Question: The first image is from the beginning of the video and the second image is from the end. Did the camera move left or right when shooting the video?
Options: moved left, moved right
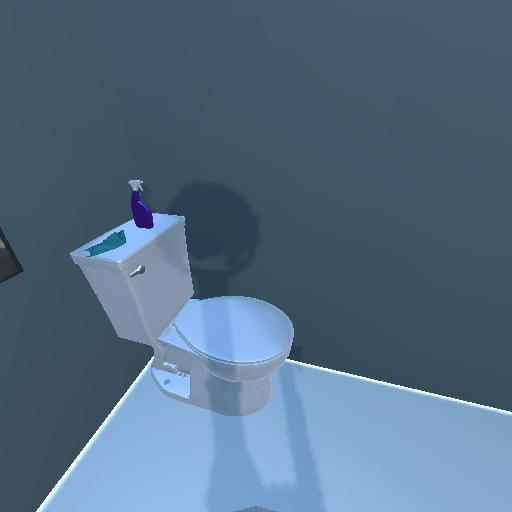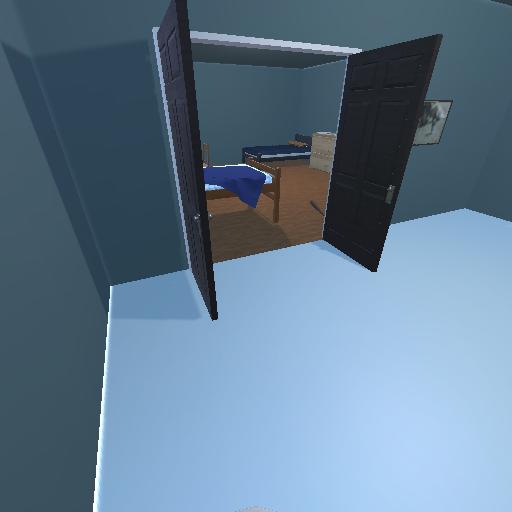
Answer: moved left